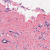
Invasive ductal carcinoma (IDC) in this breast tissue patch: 1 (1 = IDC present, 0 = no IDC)